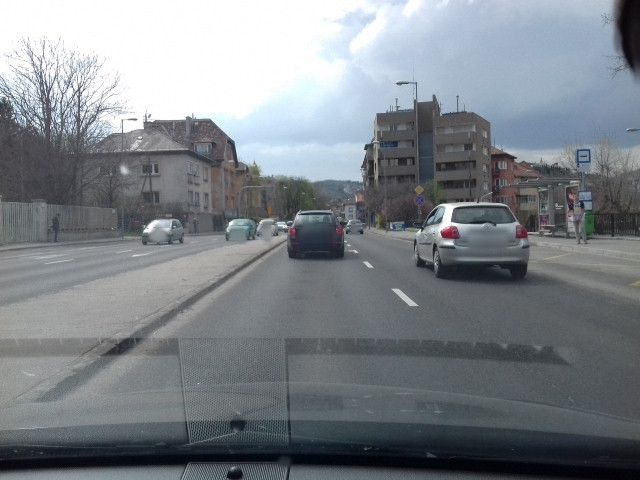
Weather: cloudy
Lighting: day
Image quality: good
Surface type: driving surface
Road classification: primary
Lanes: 2
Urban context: urban centre
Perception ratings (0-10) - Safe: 4.78, Lively: 7.27, Beautiful: 8.03, Boring: 5.01, Depressing: 4.37, Wealthy: 6.38